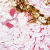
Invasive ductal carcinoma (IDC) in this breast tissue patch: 0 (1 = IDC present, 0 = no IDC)